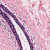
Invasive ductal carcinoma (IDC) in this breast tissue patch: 0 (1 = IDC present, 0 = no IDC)